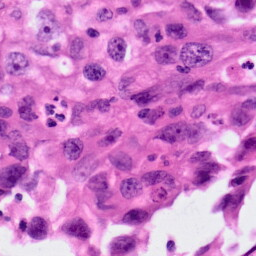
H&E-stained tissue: Lung